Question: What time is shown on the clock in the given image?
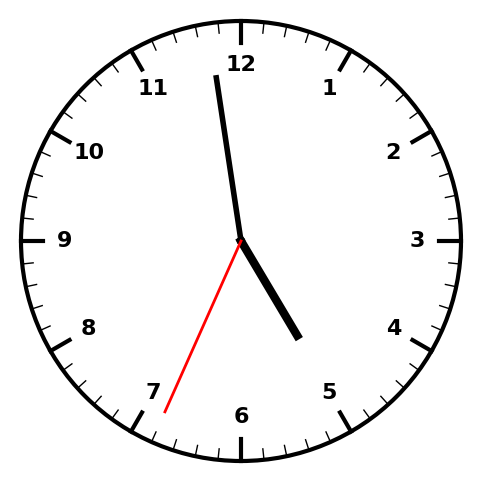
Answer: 04:58:34